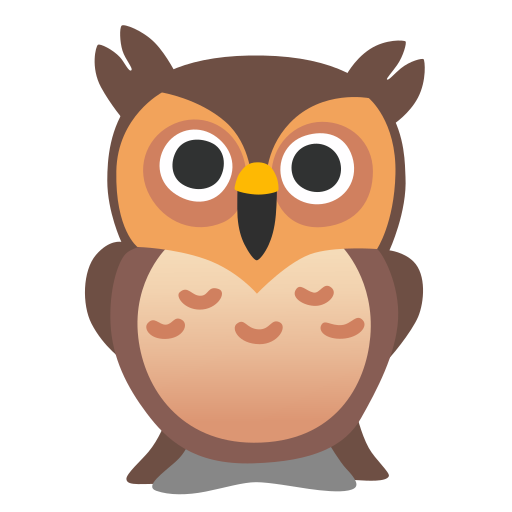
Emoji: 🦉